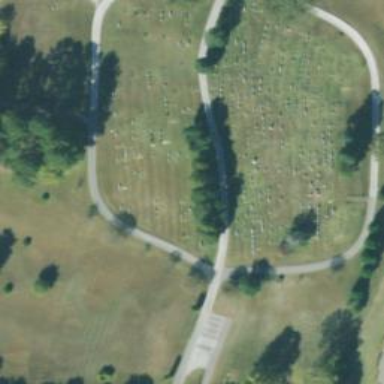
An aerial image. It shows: Cemetery.